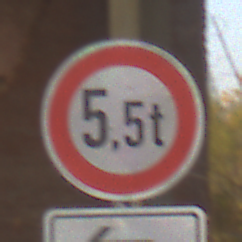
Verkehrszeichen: TatsaechlicheMasse
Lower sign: RichtungsangabeDurchPfeile2
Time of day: SunriseSunset
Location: Roofed (Suburban)
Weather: Clear
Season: NotSpecified
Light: Natural